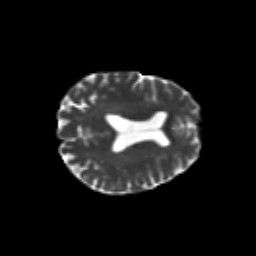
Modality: T2w
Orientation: axial
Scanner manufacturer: siemens
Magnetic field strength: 3 T
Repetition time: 6.8 s
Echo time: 0.093 s